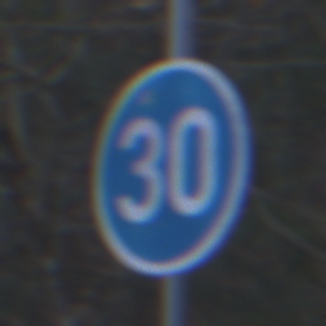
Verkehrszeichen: VorgeschriebeneMindestgeschwindigkeit
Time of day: MorningAfternoon
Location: Outdoor (Nature)
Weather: Overcast
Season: Winter
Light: Natural